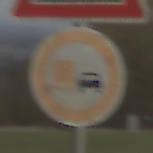
Verkehrszeichen: UeberholverbotKraftfahrzeuge
Zusatzzeichen oben: Gefaelle10
Umgebung: Outdoor, Suburban
Tageszeit: MorningAfternoon
Wetter: Overcast
Licht: Natural
Jahreszeit: NotSpecified
Kontrast: LowContrast